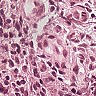
Metastatic tissue present: no